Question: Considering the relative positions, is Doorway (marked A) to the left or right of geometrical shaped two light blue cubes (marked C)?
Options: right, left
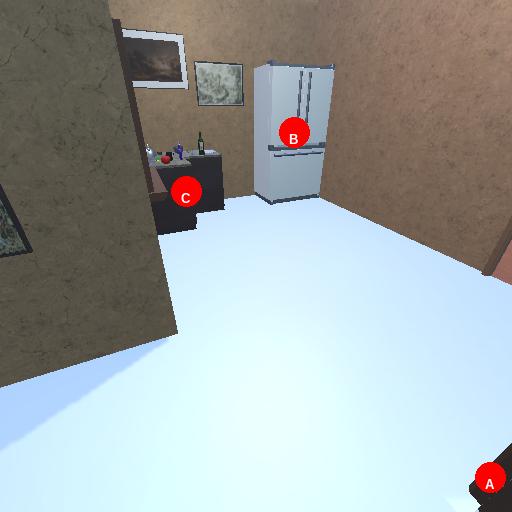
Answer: right